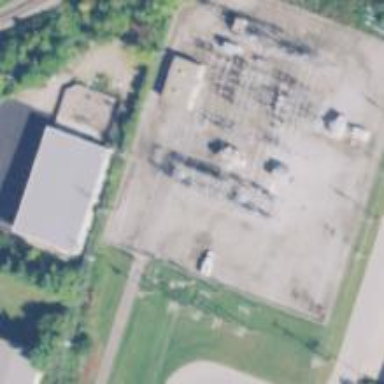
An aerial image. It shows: Switch used for power control.